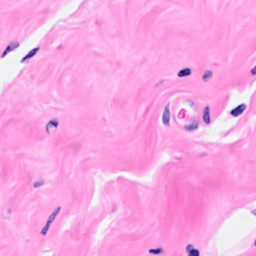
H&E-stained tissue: Breast